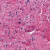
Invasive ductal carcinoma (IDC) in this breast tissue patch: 0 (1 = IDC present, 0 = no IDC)